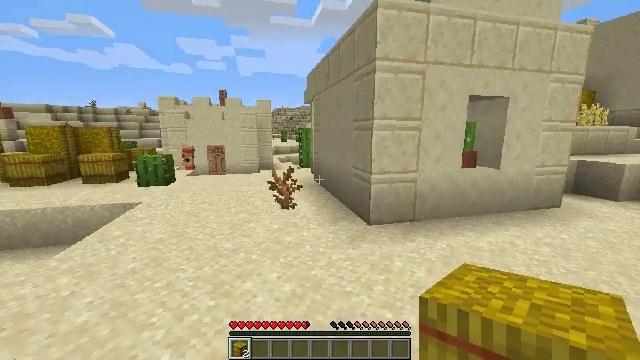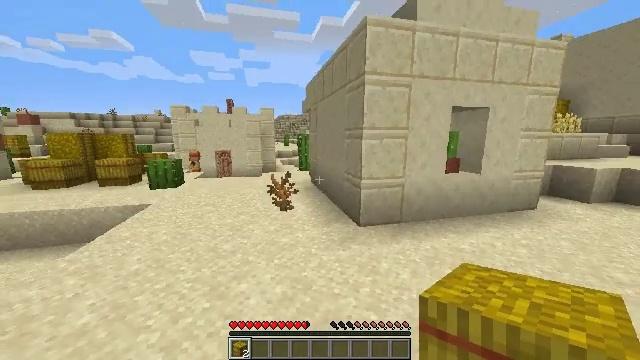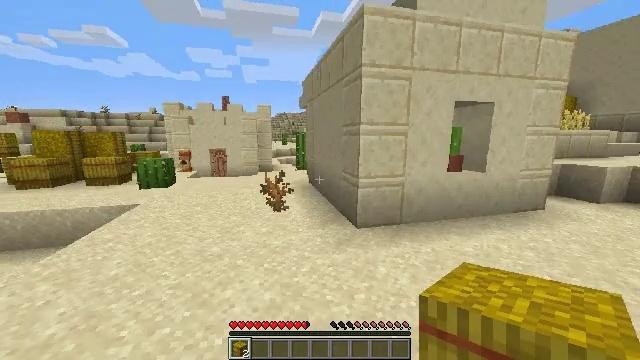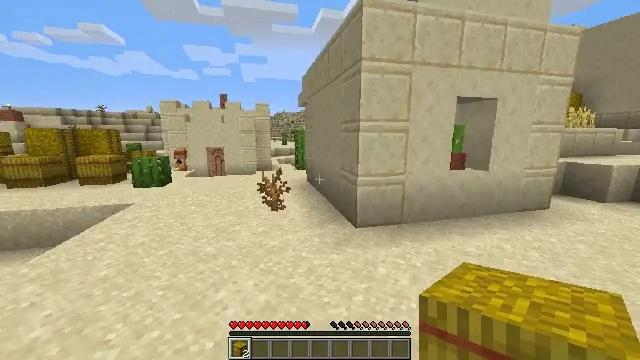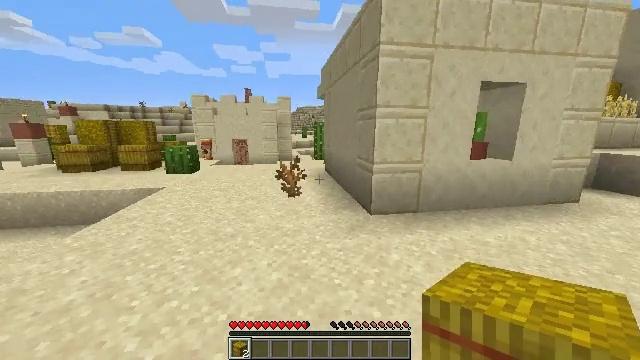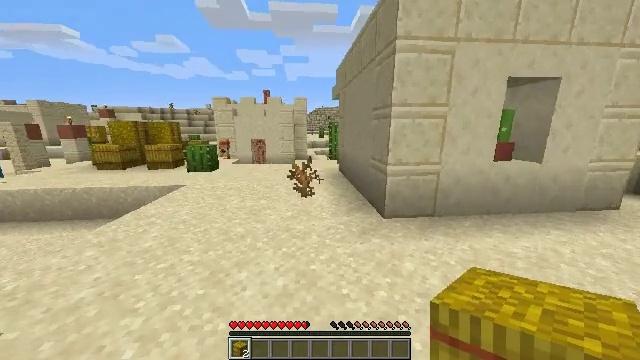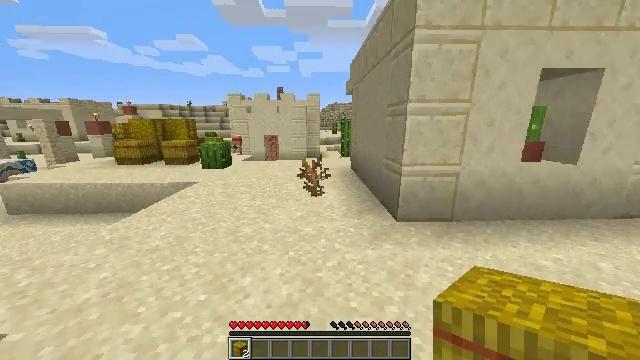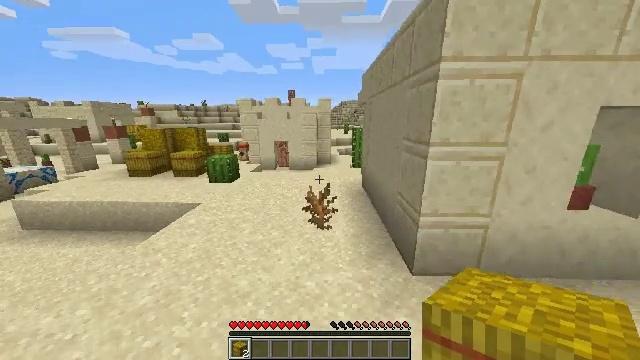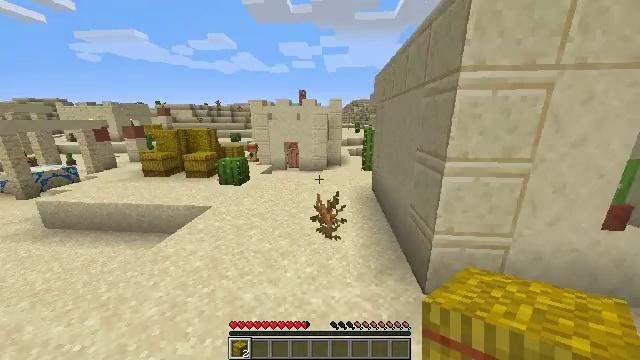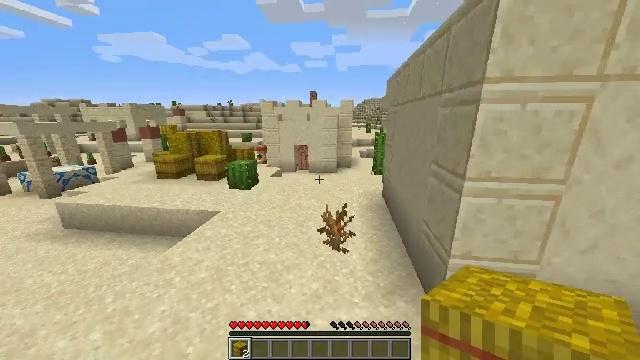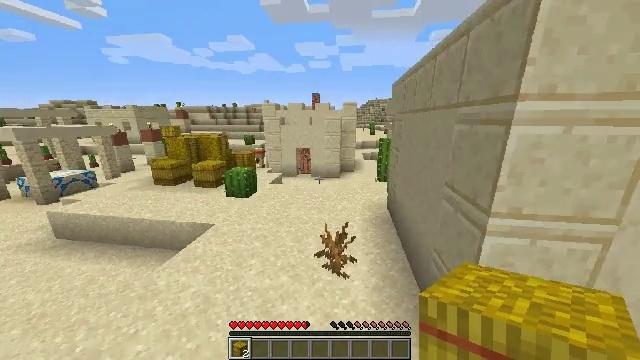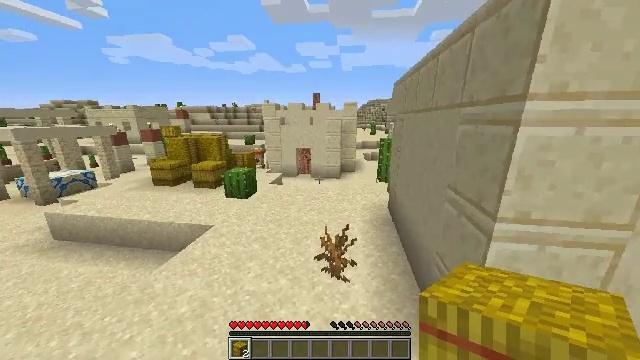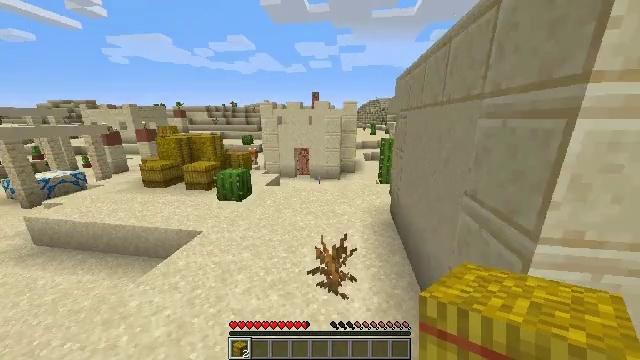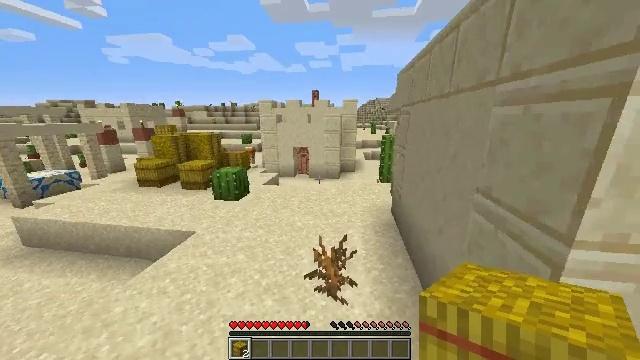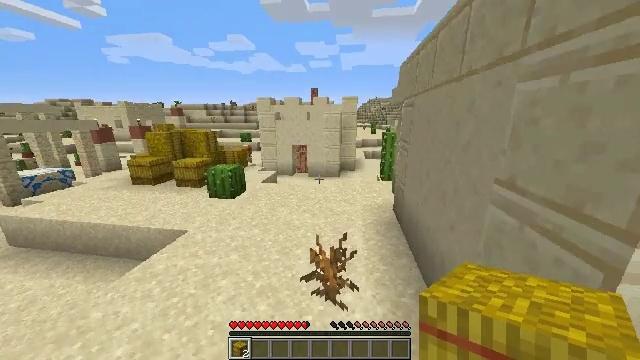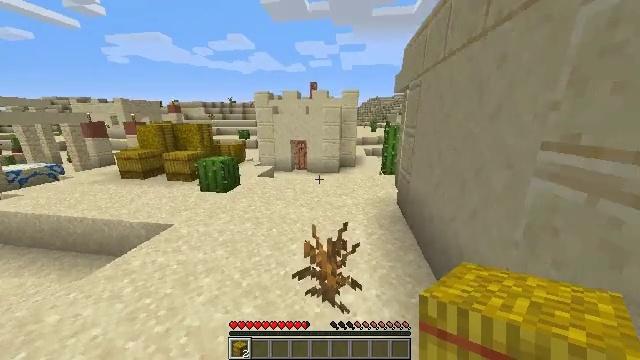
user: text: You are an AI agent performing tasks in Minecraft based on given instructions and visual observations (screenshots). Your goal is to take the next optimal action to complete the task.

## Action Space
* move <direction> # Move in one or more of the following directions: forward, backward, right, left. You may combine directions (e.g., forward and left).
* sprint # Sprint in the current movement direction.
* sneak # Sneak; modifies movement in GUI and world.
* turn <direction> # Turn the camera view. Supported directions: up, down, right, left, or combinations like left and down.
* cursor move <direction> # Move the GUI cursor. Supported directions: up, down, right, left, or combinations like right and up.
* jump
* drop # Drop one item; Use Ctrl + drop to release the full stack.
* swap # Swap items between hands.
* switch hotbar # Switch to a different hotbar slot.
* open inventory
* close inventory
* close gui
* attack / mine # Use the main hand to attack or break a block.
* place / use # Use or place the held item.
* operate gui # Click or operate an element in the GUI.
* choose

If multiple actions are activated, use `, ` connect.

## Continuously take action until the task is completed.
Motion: motion action
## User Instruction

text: Drop a hay block.
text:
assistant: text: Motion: move forward, sprint, jump
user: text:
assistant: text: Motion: move forward, sprint, jump
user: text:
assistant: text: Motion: move forward, sprint, jump
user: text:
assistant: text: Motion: move forward, sprint, turn left and down, jump
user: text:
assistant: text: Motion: move forward, sprint, turn left, jump
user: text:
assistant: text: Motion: move forward, sprint, turn left and down, jump
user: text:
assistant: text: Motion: move forward, sprint, turn left and down, jump
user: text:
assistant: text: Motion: move forward, sprint, turn left, jump
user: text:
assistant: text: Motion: move forward, sprint, turn left, jump
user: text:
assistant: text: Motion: move forward, sprint, turn left, jump
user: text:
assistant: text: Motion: move forward, sprint, jump
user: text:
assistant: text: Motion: move forward, sprint, jump
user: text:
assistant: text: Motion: move forward, sprint, jump
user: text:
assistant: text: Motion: move forward, sprint, jump
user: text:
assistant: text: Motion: move forward, sprint, jump
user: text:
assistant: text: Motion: move forward, sprint, jump
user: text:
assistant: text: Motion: move forward, sprint, jump
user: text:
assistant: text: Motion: move forward, sprint, turn down, jump
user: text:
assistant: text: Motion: move forward, sprint, turn down, jump
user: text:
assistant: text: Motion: move forward, sprint, turn down, jump
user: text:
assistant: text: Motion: move forward, sprint, turn right and down, jump
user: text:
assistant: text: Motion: move forward, sprint, turn down, jump
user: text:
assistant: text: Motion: move forward and move left, sprint, jump
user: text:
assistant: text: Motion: move forward and move left, sprint, jump
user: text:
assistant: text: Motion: move forward and move left, sprint, turn right and down, jump
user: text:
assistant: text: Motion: move forward and move left, sprint, turn right, jump
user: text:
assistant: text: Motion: move forward and move left, sprint, jump
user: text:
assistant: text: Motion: move forward and move left, sprint, jump
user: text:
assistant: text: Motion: move forward, sprint, jump
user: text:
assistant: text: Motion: move forward, sprint, turn right and up, jump